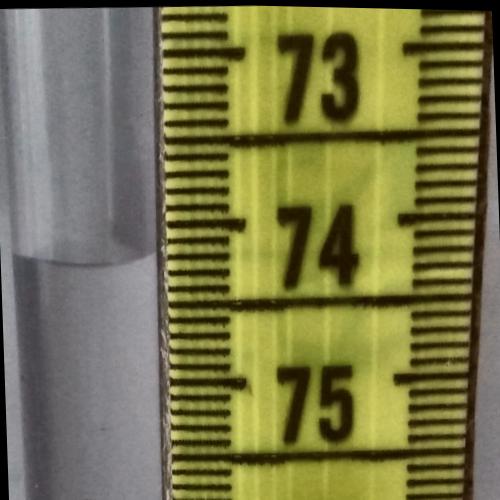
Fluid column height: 74.2 cm